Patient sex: M
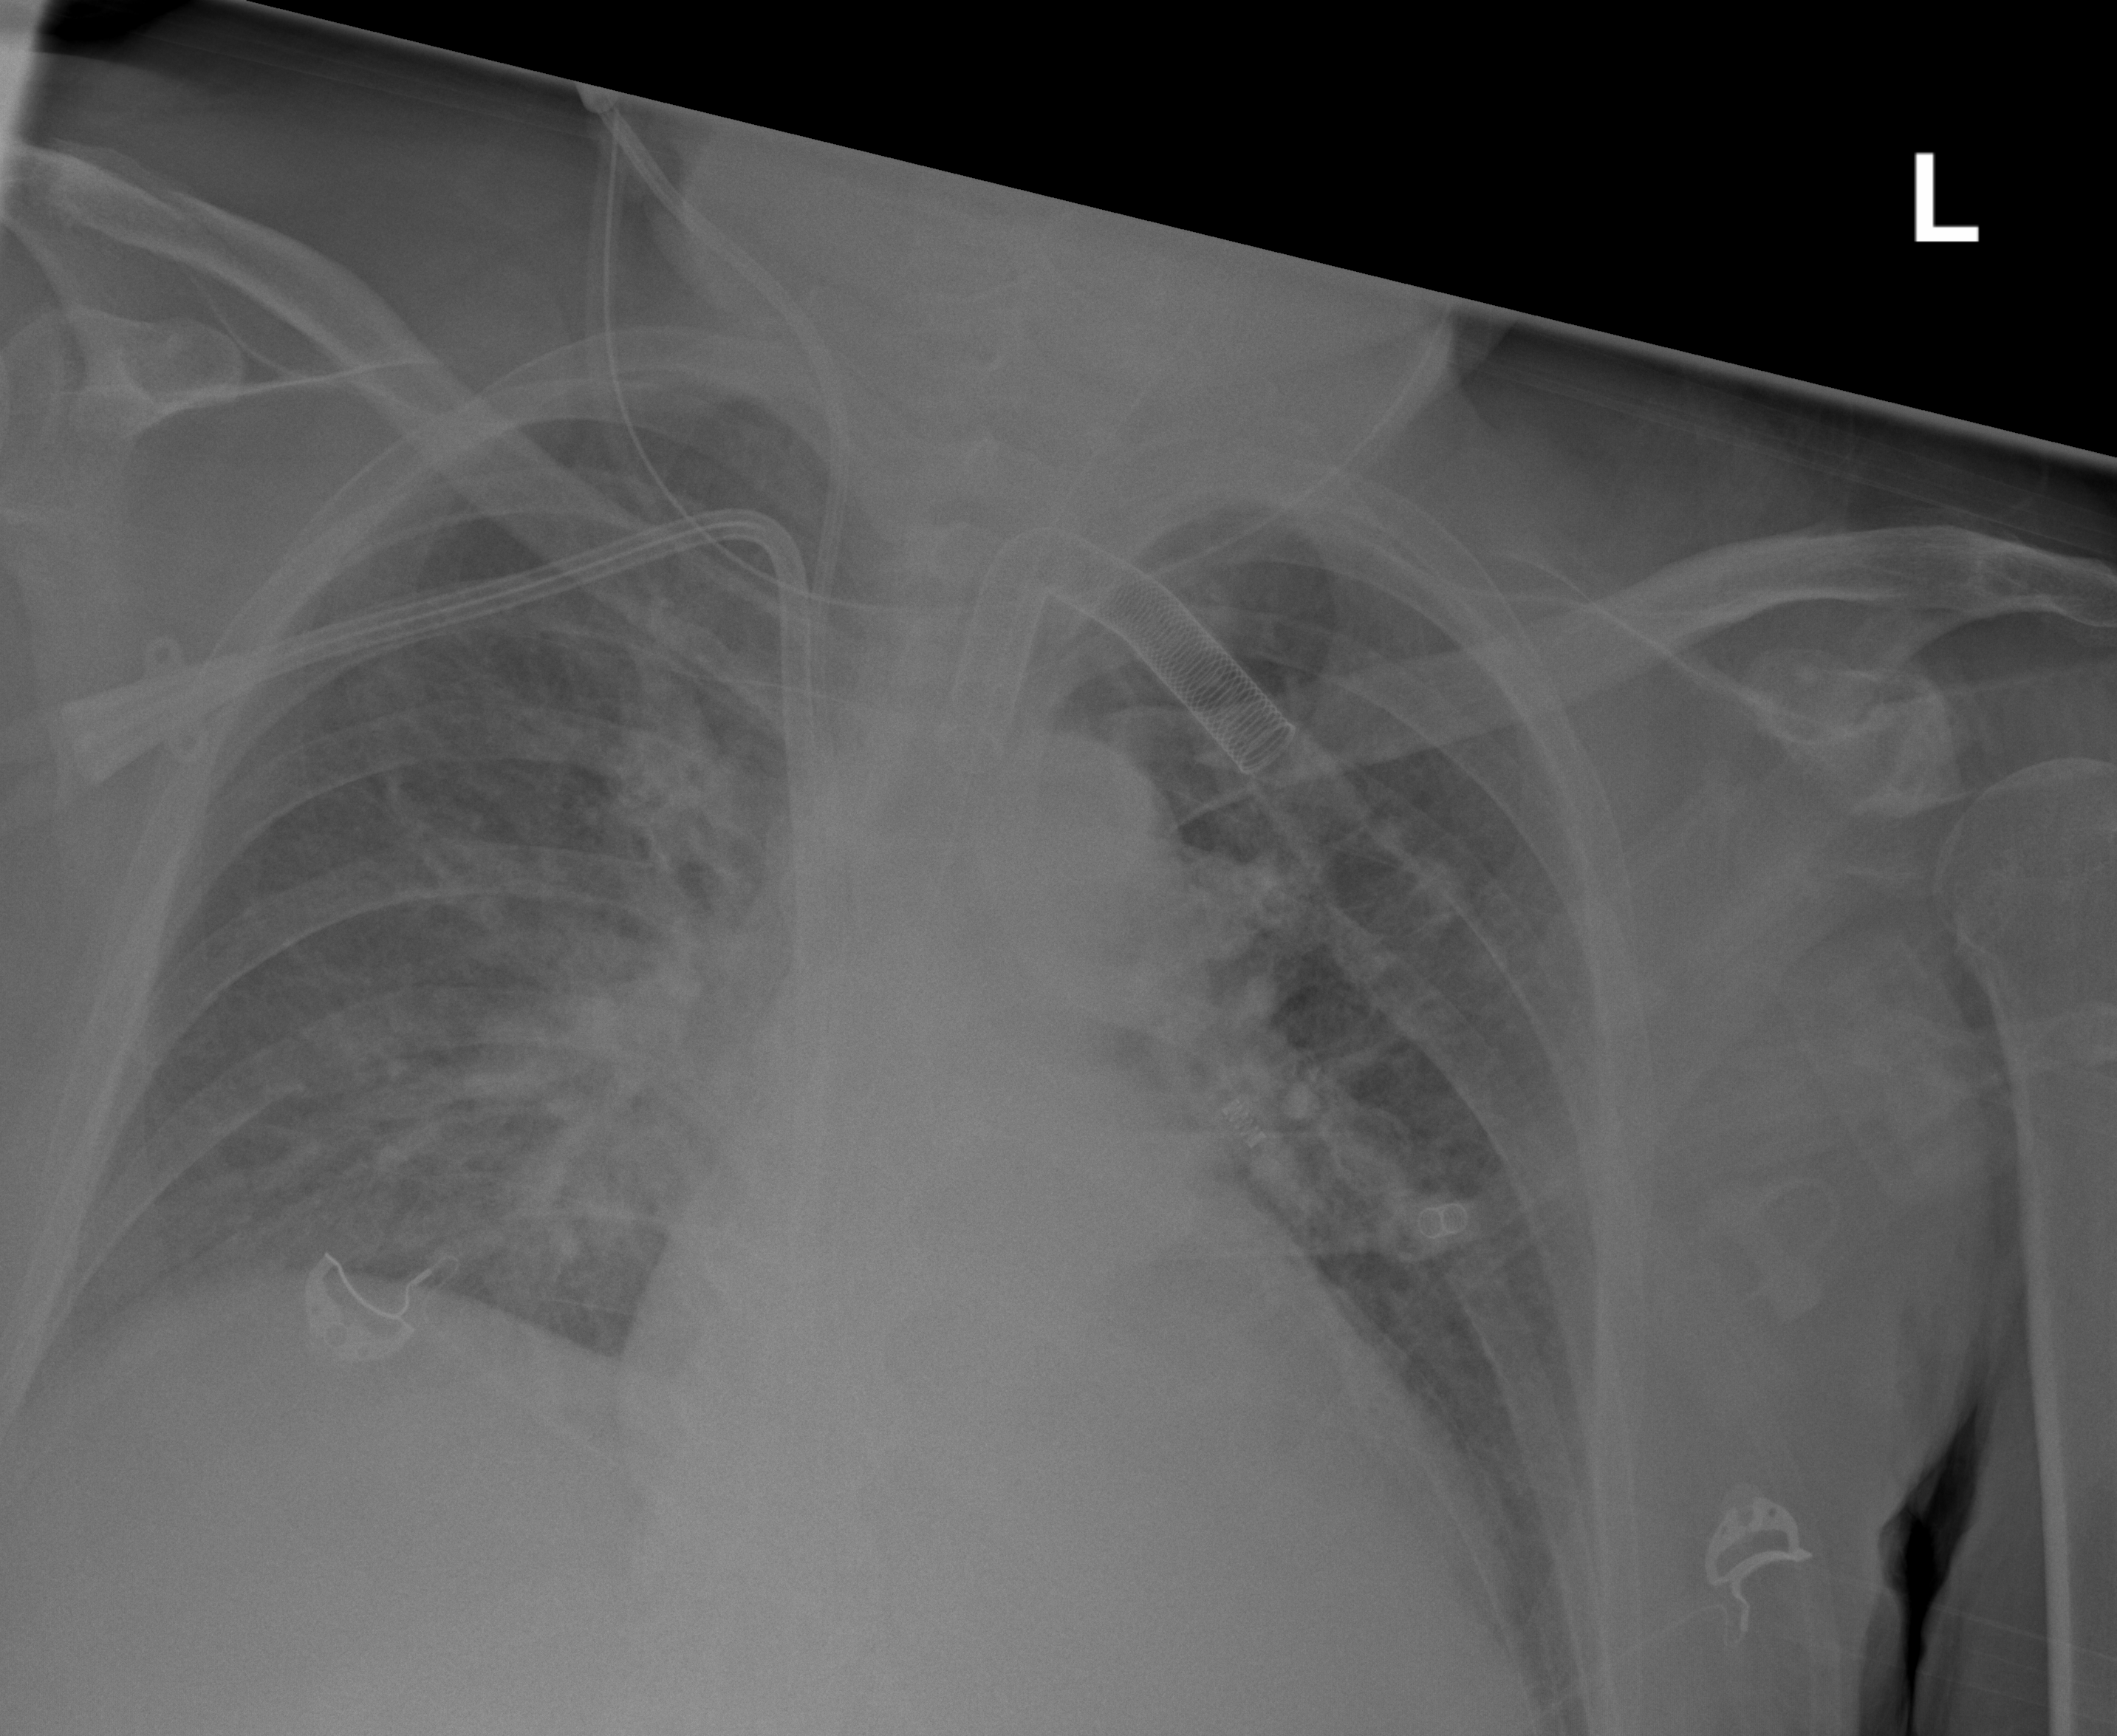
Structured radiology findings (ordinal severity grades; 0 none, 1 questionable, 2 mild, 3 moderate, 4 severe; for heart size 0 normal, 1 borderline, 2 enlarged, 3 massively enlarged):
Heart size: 1
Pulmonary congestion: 2
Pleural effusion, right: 1
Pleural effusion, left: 0
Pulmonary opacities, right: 2
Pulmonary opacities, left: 2
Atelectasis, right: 1
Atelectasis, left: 2